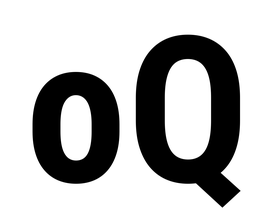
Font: Roboto_Condensed_Bold